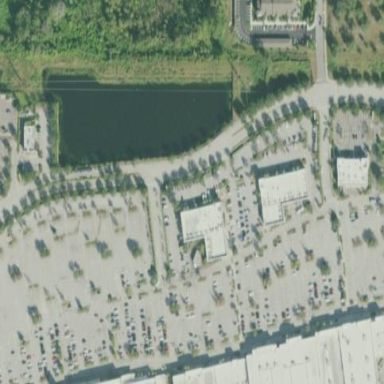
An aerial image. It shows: Parking area with surface.